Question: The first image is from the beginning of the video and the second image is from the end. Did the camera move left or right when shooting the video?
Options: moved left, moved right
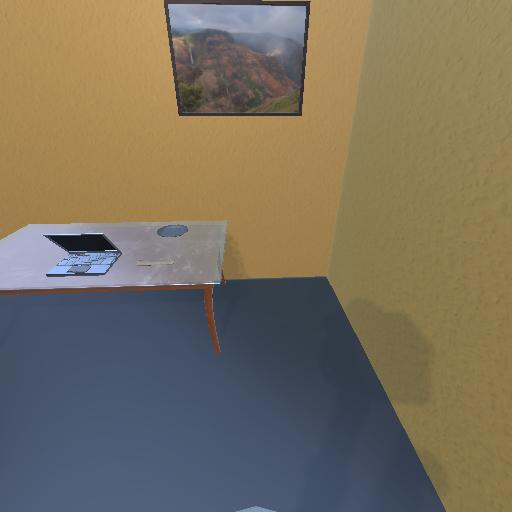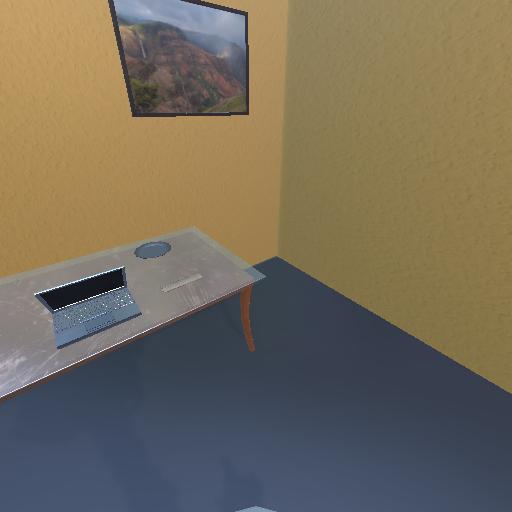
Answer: moved left